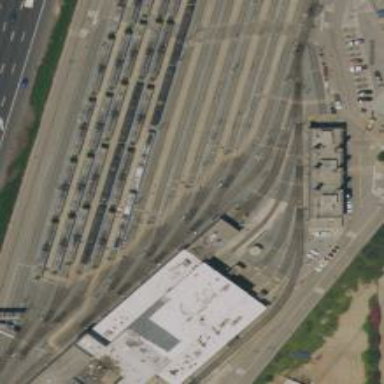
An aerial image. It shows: Light rail service yard with electrified contact lines.